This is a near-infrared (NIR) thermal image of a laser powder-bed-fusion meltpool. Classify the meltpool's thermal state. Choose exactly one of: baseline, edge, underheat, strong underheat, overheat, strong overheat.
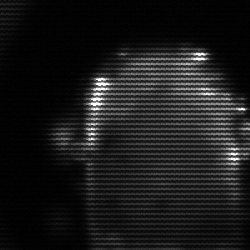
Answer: baseline